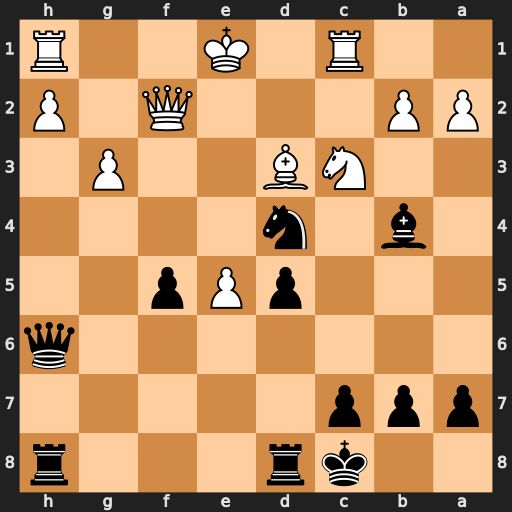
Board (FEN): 2kr3r/ppp5/7q/3pPp2/1b1n4/2NB2P1/PP3Q1P/2R1K2R
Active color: b
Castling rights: K
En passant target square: -
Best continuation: Qxc1#